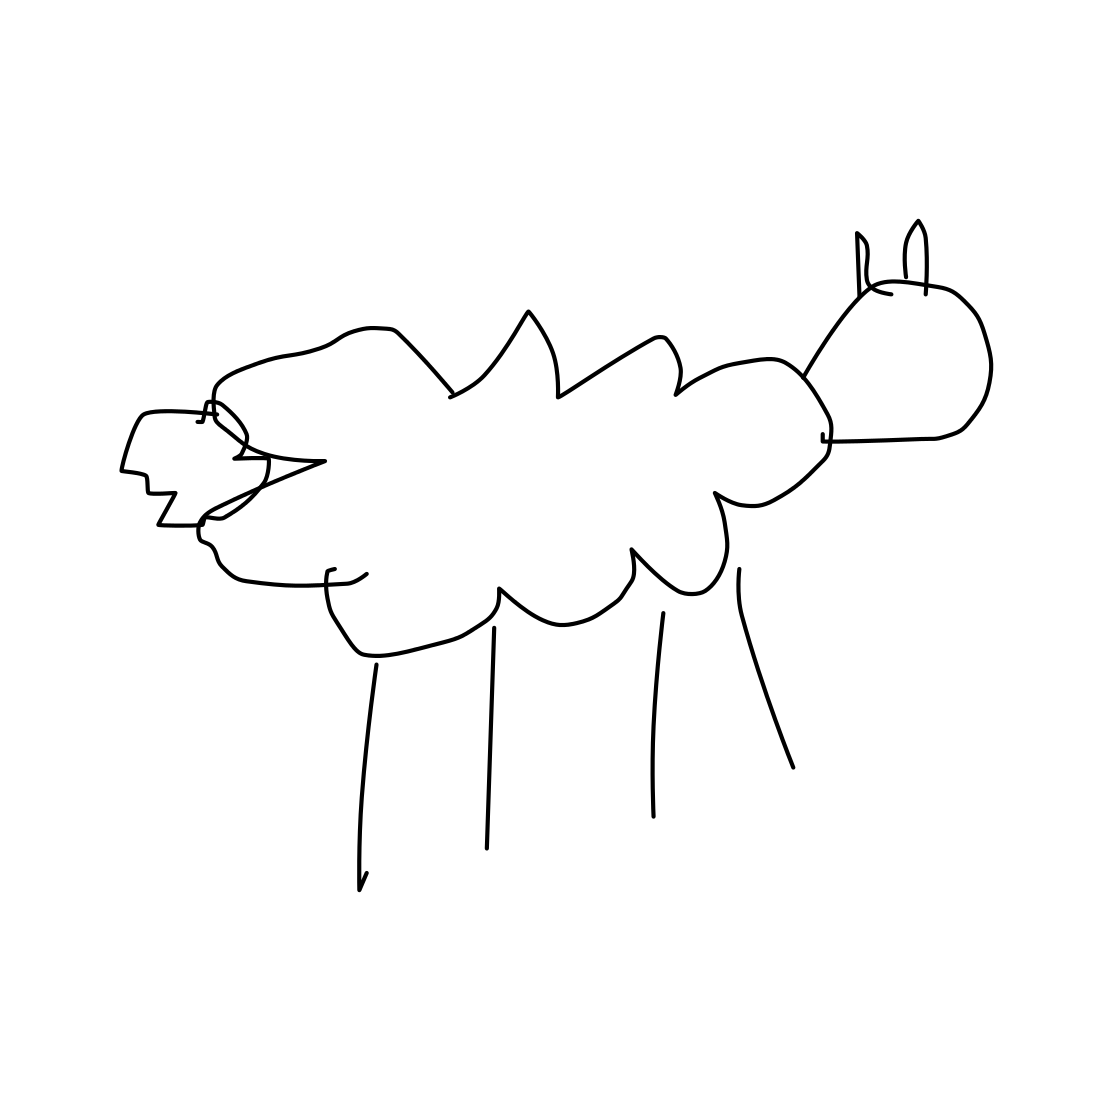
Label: sheep